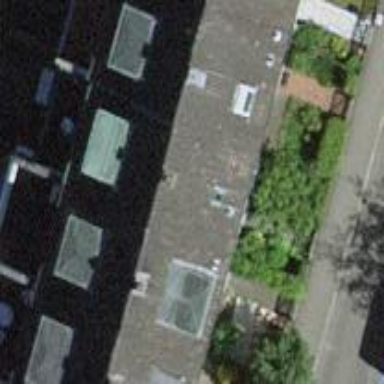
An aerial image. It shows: Terrace building.